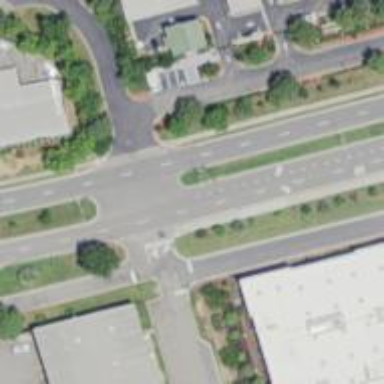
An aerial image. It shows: Secondary road with asphalt surface and separate sidewalk.